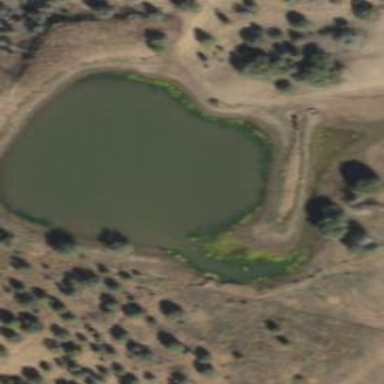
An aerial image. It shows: Natural watering place with stream pool.